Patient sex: F
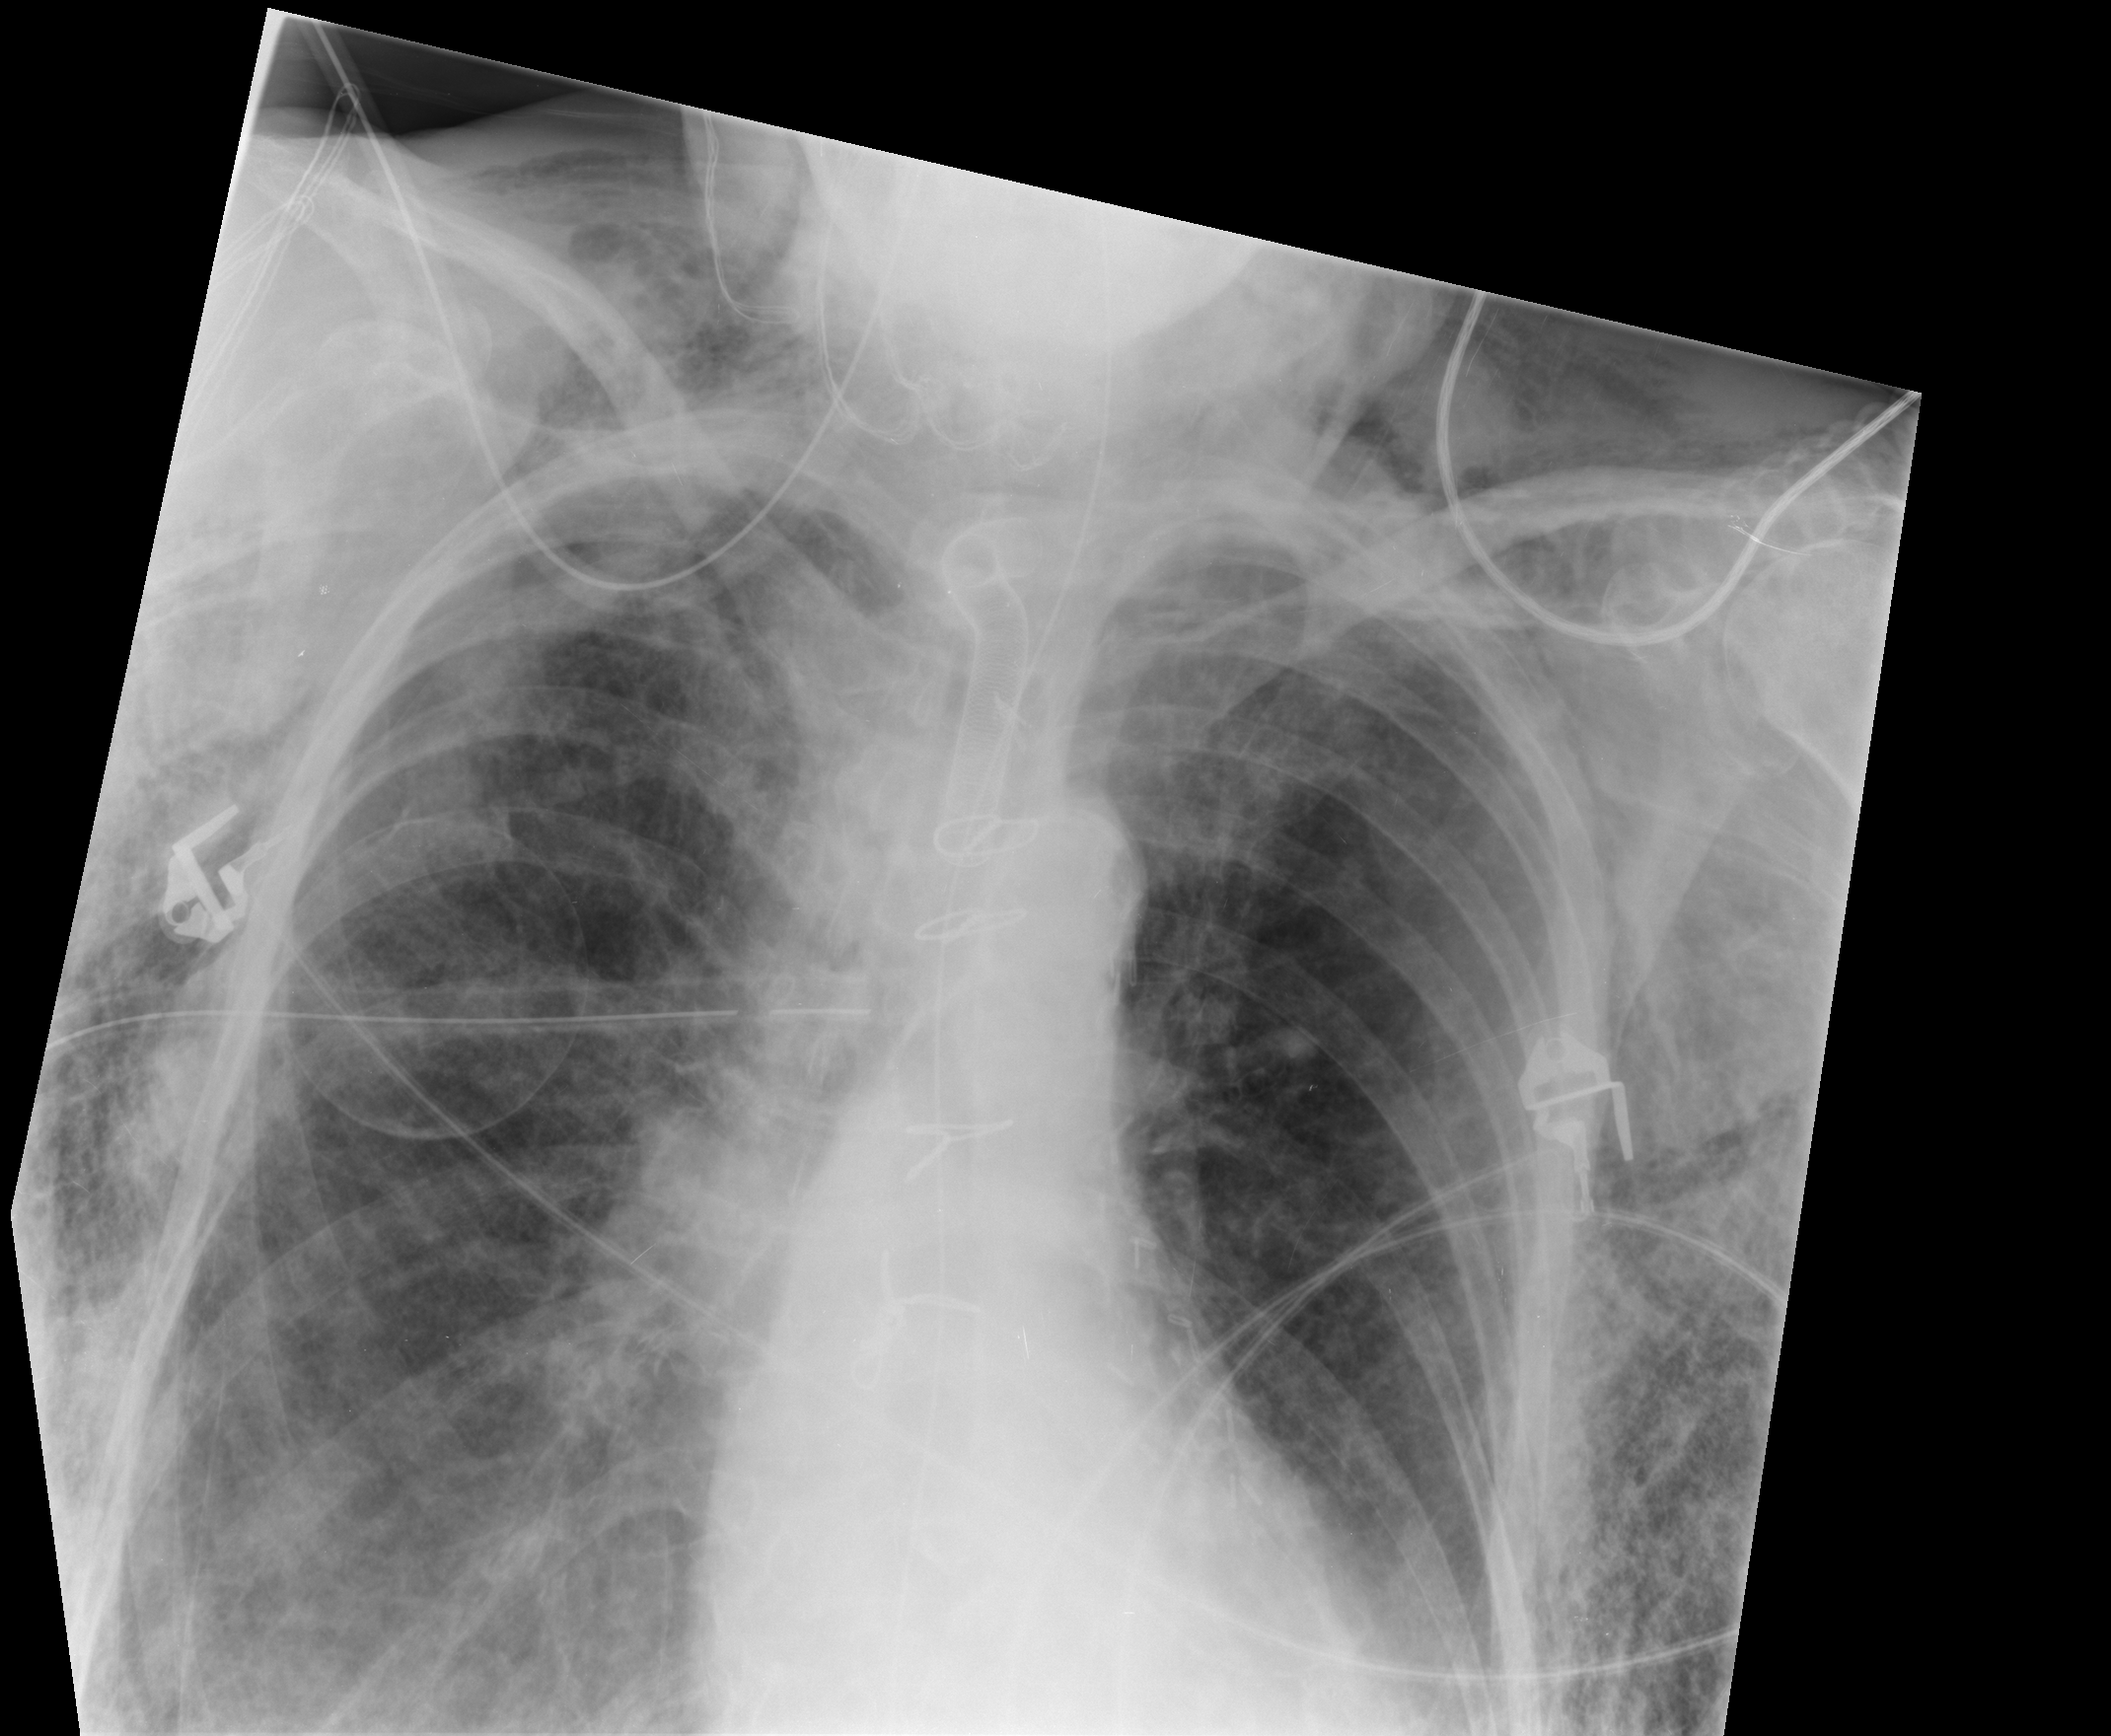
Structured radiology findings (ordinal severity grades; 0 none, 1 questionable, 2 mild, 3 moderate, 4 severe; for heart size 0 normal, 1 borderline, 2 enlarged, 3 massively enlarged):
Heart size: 0
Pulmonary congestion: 1
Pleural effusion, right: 0
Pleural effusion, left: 1
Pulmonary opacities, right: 1
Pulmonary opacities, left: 1
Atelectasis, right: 2
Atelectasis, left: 2